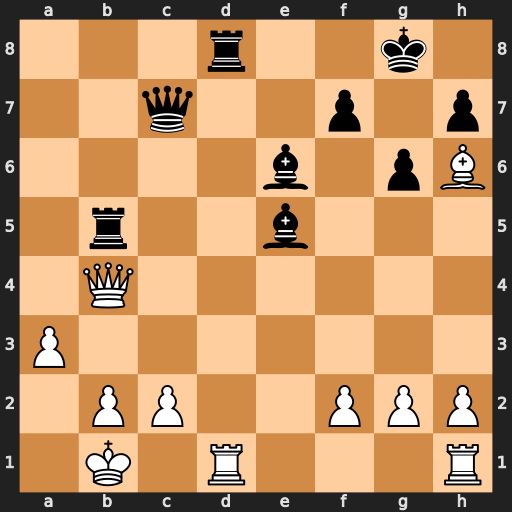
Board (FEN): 3r2k1/2q2p1p/4b1pB/1r2b3/1Q6/P7/1PP2PPP/1K1R3R
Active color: w
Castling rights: -
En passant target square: -
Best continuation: Rxd8+ Qxd8 Qxb5